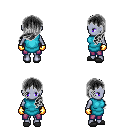
a pixel art fantasy rpg character, female body template, dark elf, purple skin, teal tunic, magenta pants, gray left-swept hairstyle, gold gloves, gray slippers, four views (front, back, left, right), 2x2 character sprite sheet, small pixel art, hard edges, no anti-aliasing